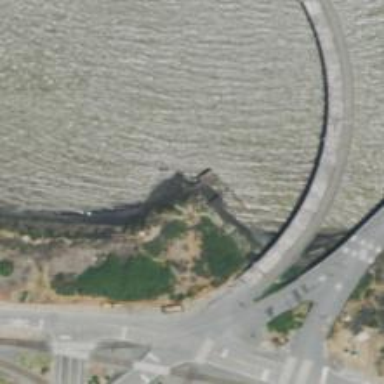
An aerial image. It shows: Pier that is in ruins.